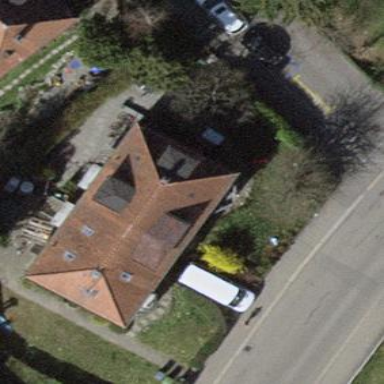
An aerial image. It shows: Hipped roof house.